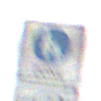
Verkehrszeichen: BeginnFussgaengerzone
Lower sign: MehrspurigeFahrzeugeFrei1
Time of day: Midday
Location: Outdoor (Nature)
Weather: PartlyCloudy
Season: NotSpecified
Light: Natural